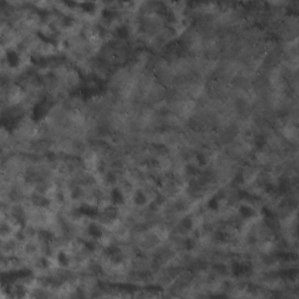
Label: non_frost